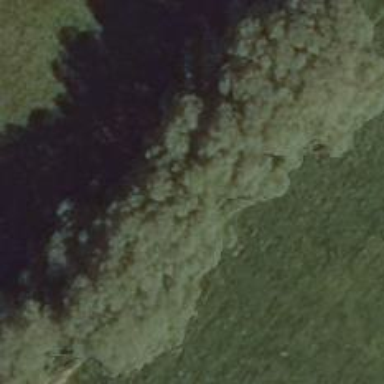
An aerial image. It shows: Row of deciduous broadleaved trees.